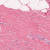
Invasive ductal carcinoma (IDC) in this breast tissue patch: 0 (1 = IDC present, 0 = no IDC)